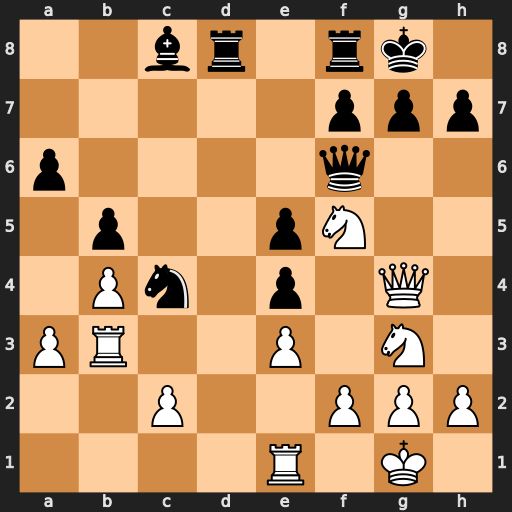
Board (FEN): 2br1rk1/5ppp/p4q2/1p2pN2/1Pn1p1Q1/PR2P1N1/2P2PPP/4R1K1
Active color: w
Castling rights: -
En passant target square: -
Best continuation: Nh5 Qg6 Ne7+ Kh8 Nxg6+